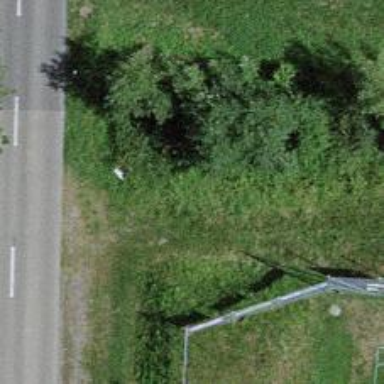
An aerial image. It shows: Hedge acting as barrier.